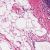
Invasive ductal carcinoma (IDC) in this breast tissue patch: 0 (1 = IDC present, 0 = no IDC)